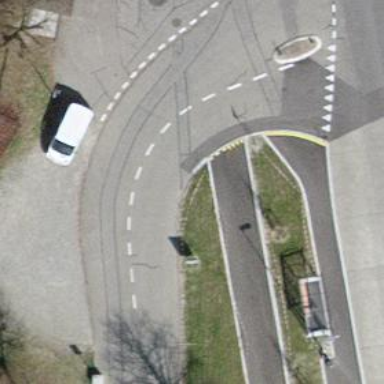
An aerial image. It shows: Residential road with asphalt surface.